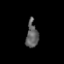
Tissue: prostate
Cell type: B cells
Senescence score: 0.7102
Nuclear area (px): 314
Mean DAPI intensity: 93.395